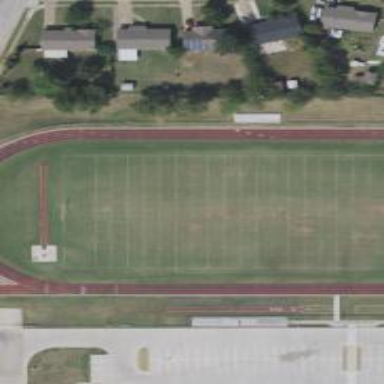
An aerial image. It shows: American football pitch.